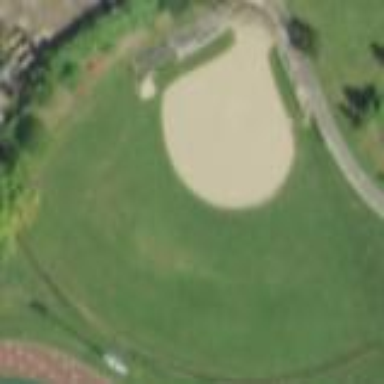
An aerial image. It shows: Baseball pitch for leisure land activities.